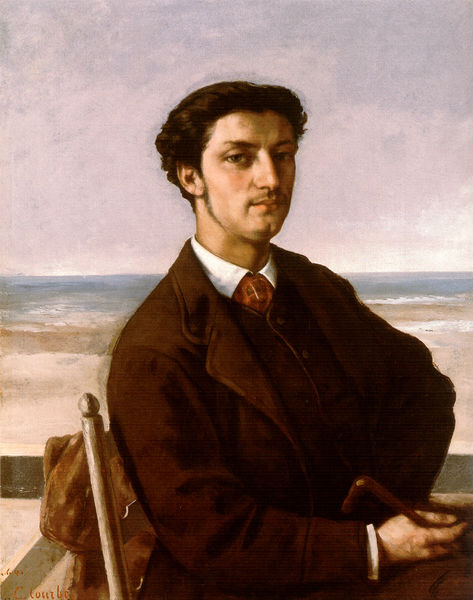
Titel: Portrait de M. Nodler aîné, Porträt des älteren Herrn Nodler
Künstler: Gustave Courbet
Standort: Northampton (Massachusetts)
Institution: Smith College Museum of Art
Schlagwörter: blau, dunkel, gemälde, hand, himmel, mann, meer, umhang, wasser, weiß, wolken, gelb, landschaft, ocker, sand, see, sitzen, ufer, braun, elegant, frisur, grau, haar, hell, hintergrund, kariert, licht, mund, nase, ohr, orange, profil, stirn, stuhl, tisch, blick, rot, tuch, rock, anzug, bart, hemd, jacke, jung, schnurrbart, gesicht, kragen, rahmen, bildnis, portrait, porträt, rückenlehne, signatur, horizont, horizontlinie, weite, brüstung, haare, sitzend, decke, ohren, scheitel, vornehm, stock, balkon, terrasse, gischt, küste, strand, wellen, lehne, man, gehstock, stab, violett, brandung, schnäuzer, krawatte, pfeife, halstuch, stuhllehne, gestreift, geländer, stufe, junge, hemdkragen, selbstporträt, weste, courbet, stolz, bruan, selbstbildnis, backenbart, spazierstock, koteletten, manschetten, stift, kotletten, kravatte, selbstportrait, schreiben, kinngrübchen, oberlippenbart, horitont, kottletten, krawattenknoten, schnuurbart, selbtbildnis, sitting